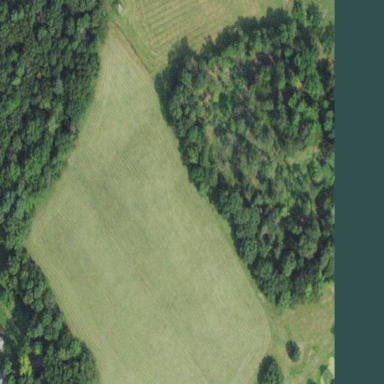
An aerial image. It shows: Forest area.